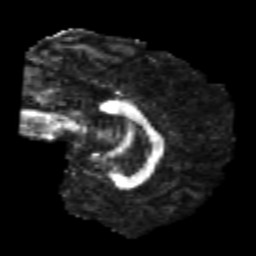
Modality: FA
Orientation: sagittal
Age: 26
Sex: male
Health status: healthy
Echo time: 0.074 s